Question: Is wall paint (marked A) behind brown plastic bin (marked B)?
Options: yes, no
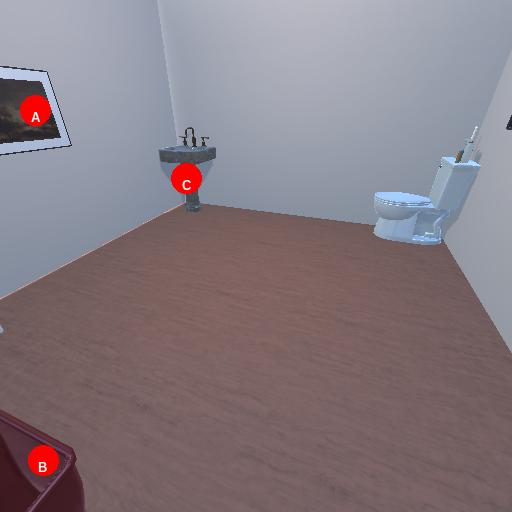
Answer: yes